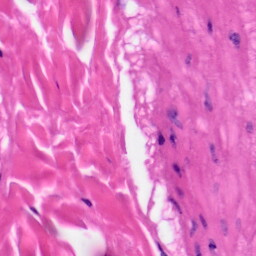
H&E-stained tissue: Skin